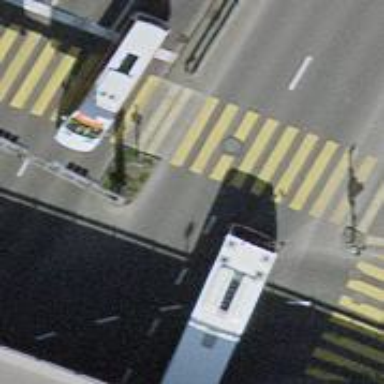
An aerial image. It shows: Crossing with traffic signals.